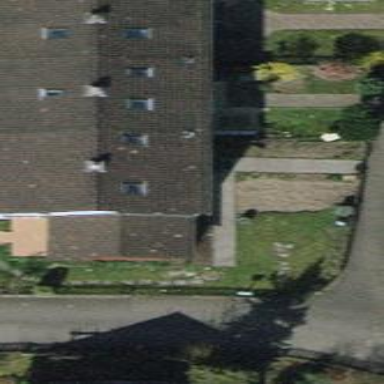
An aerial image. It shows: Terrace building.